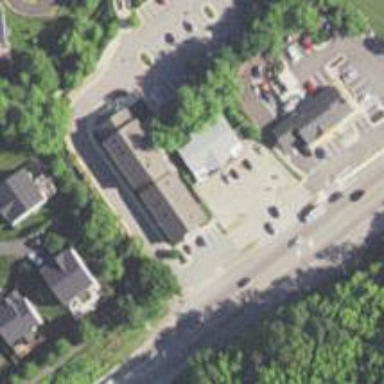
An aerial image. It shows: Convenience shop.